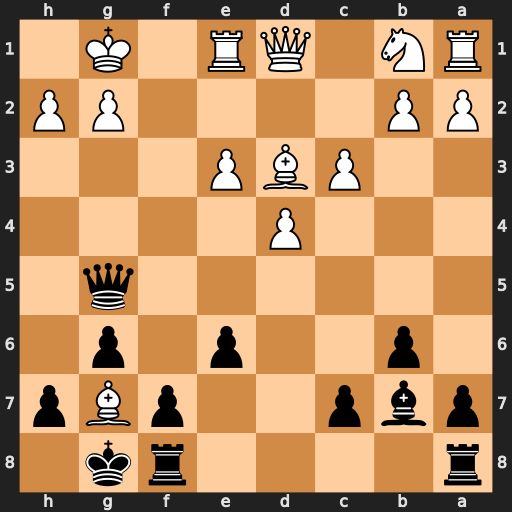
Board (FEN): r4rk1/pbp2pBp/1p2p1p1/6q1/3P4/2PBP3/PP4PP/RN1QR1K1
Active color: b
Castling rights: -
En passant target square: -
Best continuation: Qxg2#